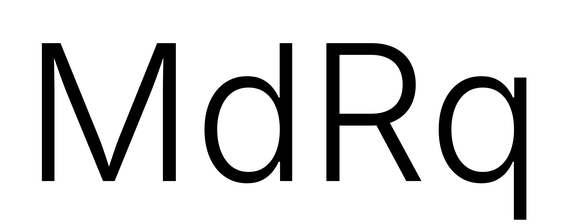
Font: Inter_Light